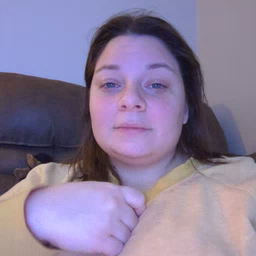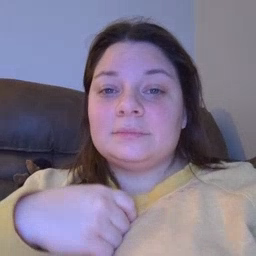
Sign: feet